Question: I'm trying to do something like <URL>
The problem is that I'm unable to show even icons.
Those icons are supposed to come from single files which it takes from a temporal folder.
'''
self.resourceView.setIconSize(QSize(self.tileWH,self.tileWH))
files = os.listdir(self.tmp_dir)
files.sort()
for i in files:
icon = QIcon(i)
item = QListWidgetItem(icon, None)
self.resourceView.addItem(item)
'''
resourceView is the QListWidget.
files are, of course, the icons.
Obviously this code is an example of what I'm doing.
And this is the result

The items are there, but the icon is not being displayed.
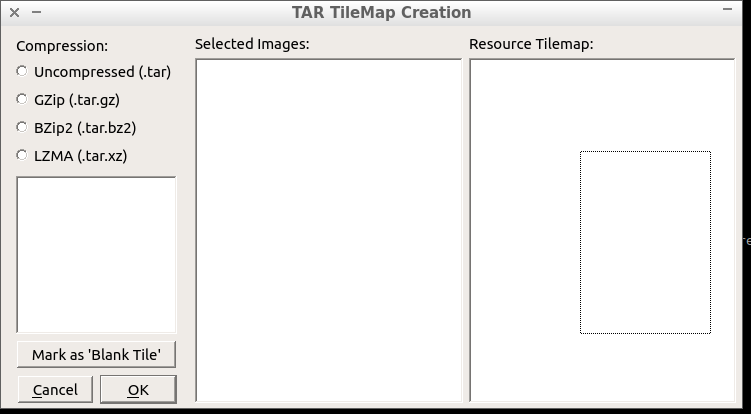
Answer: <URL> returns the name of the files but QIcon needs the fullpath of the file, that is why the image is not shown, the solution is to concatenate the directory the file name:
'''
files = os.listdir(self.tmp_dir)
files.sort()
for file in files:
icon = QIcon(os.path.join(self.tmp_dir, file))
item = QListWidgetItem(icon, None)
resourceView.addItem(item)
'''